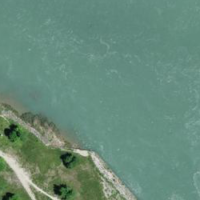
EUNIS habitat code: 15
Species observed at this site:
Clematis vitalba
Geranium sanguineum